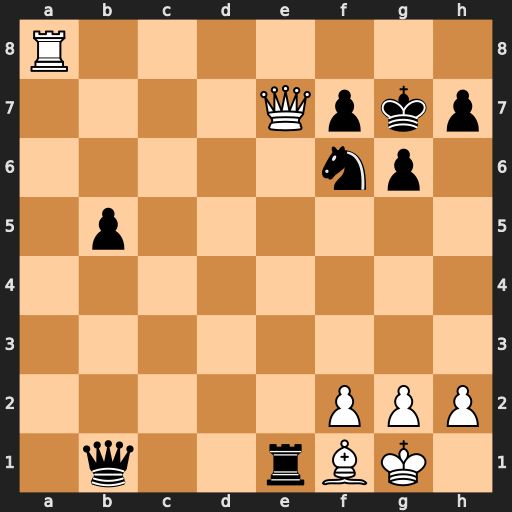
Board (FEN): R7/4Qpkp/5np1/1p6/8/8/5PPP/1q2rBK1
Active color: w
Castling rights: -
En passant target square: -
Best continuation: Qf8#